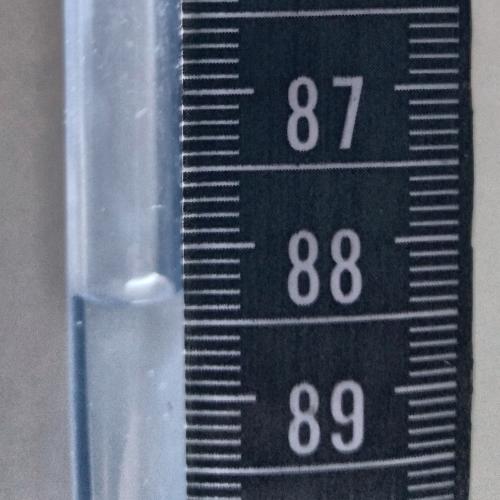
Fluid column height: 88.3 cm